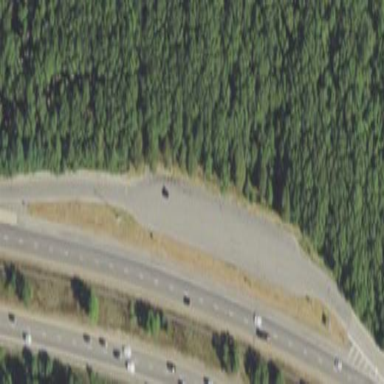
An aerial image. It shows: Rest area on the road.